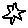
Label: star